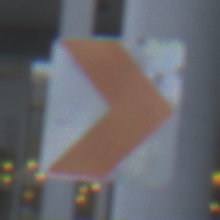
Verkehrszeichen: RichtungstafelnInKurvenKleinLinks
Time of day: SunriseSunset
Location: Outdoor (Urban)
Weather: PartlyCloudy
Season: NotSpecified
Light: Natural